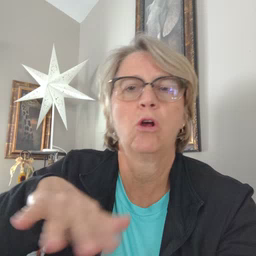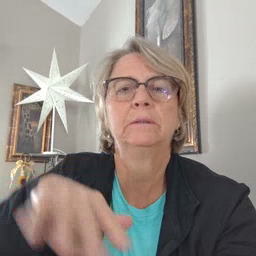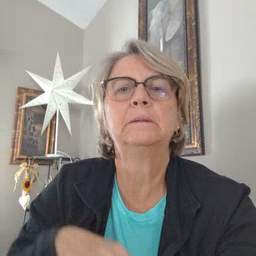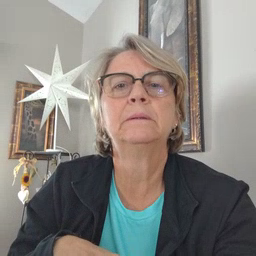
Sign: backyard